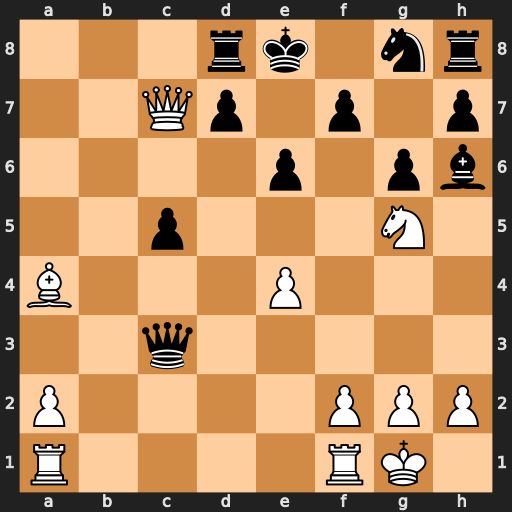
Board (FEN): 3rk1nr/2Qp1p1p/4p1pb/2p3N1/B3P3/2q5/P4PPP/R4RK1
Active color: w
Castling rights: k
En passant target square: -
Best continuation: Nxf7 Kxf7 Qxd8